Question: I am writing a 'Shiny app'. In one tab I want to plot the cross co-variance 'function' using the 'ccf' function from the 'stats' package.
However, I found weird behavior in this function:
'''
x <- rnorm(100)
y <- lag(x,-5) + rnorm(100)
ccf(y, x, ylab='CCovF', type='covariance')
'''
yields the correct cross co-variance function plot:
<URL>
However, I changed the type of 'y' and the plot was then wrong:
'''
y <- as.numeric(y)
ccf(y, x, ylab='CCovF', type='covariance')
'''
<URL>
Does someone have any idea what is happening ? What is causing this behavior and how to remedy it ?
I tried using 'lag()' on 'y' to make it gain back its attribute, but the function still didn't work:
'''
ccf(lag(y,0), x, type = "covariance")
'''

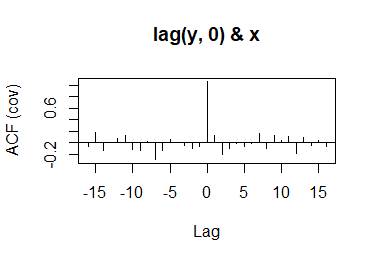
Answer: Consider what R "knows" about these vectors:
'''
set.seed(101)
x <- rnorm(100)
y <- lag(x,-5)+rnorm(100)
y_num <- as.numeric(y)
'''
As @Li Zhe Yuan points out in the comments, adding the 'lag()' element makes 'y' a time-series object, with a :
'''
str(y)
## num [1:100] -0.058 -0.0397 1.4585 1.3871 1.0575 ...
## - attr(*, "tsp")= num [1:3] 6 105 1
'''
The 'tsp' attribute is a vector consisting of a starting value (6, i.e. a lag of 5), an ending value, and the frequency (see '?tsp').
'''
str(x)
## num [1:100] -0.326 0.552 -0.675 0.214 0.311 ...
'''
In contrast, 'x' is just a numeric vector. In the absence of a 'tsp' attribute, R has , and so it will assume that it starts at time 1.
When you convert 'y' to numeric, it loses its 'tsp' attribute, so R no longer knows what its lag is. The only sensible guess is that it starts at time 1 as well (i.e., lag 0).
'''
str(y_num)
## num [1:100] -0.058 -0.0397 1.4585 1.3871 1.0575 ...
'''
If you have external information about the relative lag of your 'x' and 'y' variables, you tell R what it is. You could:
- 'tsp''tsp(y_num) <- c(6,105,1)'
'''
tsp(y_num) <- c(1+lag_val,length(y_num)+lag_val, 1)
'''
- 'lag()''ccf(x, lag(y_num,5), type="covariance")'- 'ccf(c(rep(0,5),y),x)''NA'
Otherwise the only thing R can do is assume that all vectors start at time 1.
---
I'm going to take another try at this (maybe this should be a separate answer); I think your simulation, and in particular 'lag()', does not work the way you think it does. 'lag()' does not change the actual in the vector, it simply informs R that the starting time of the time series is different. Instead, let's simulate more explicitly by making two triangle-wave patterns that are out of phase with each other:
'''
set.seed(101)
x <- rep(c(1:5,5:1),10) + rnorm(100,sd=0.5)
y <- rep(c(5:1,1:5),10) + rnorm(100,sd=0.5)
matplot(cbind(x,y),type="l",col=1:2,lty=1)
'''
<URL>
Now try 'ccf()':
'''
ccf(x,y,"covariance",lag.max=10)[
'''

It works fine ...
Alternatively you could do something like
'''
## pad at the beginning
y <- c(rep(0,5),x) + rnorm(length(x)+5)
## pad at the end
x <- c(x,rnorm(5))
'''
to simulate.